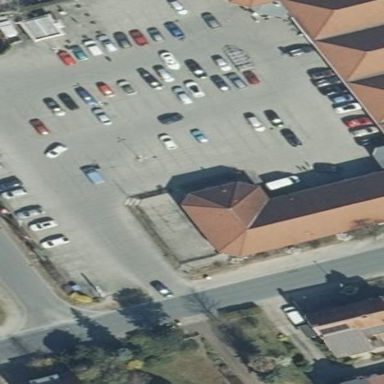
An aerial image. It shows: Parking area.